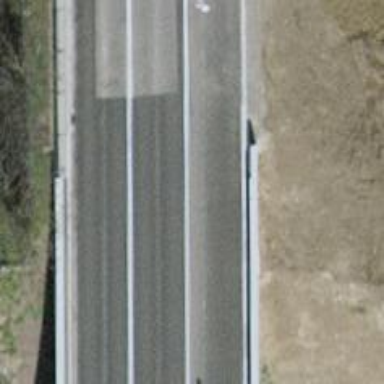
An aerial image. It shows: Primary road with asphalt surface.